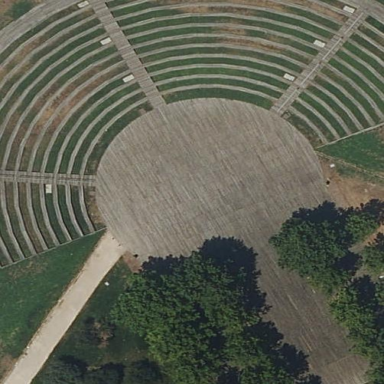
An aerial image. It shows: Open-air theatre.